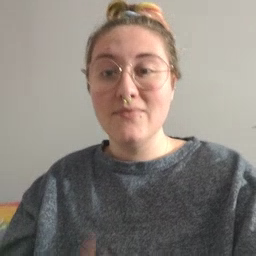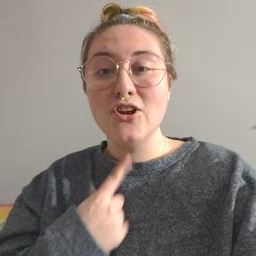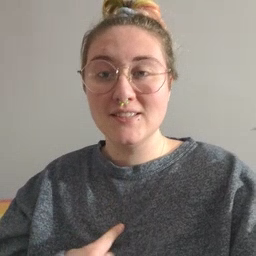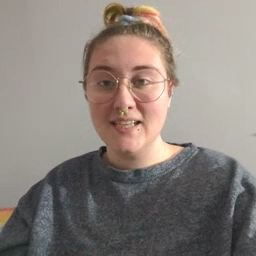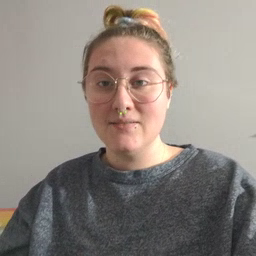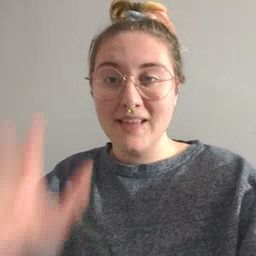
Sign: thirsty